Question: I'm currently learning Xamarin Forms and I have a small graphic issue.
I have to fit the height of all the buttons to 100% (based on Navigation bar).
Actually Xamarin cut some pixels in the bottom for the hamburger icon and the "three dots" icon is not set to 100% height.

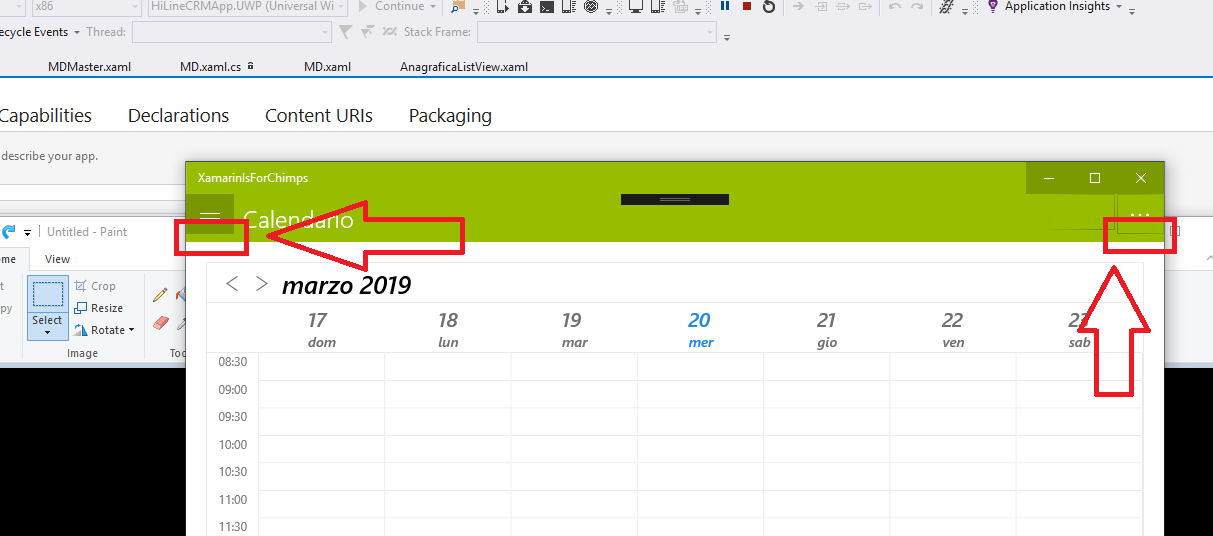
Answer: I could reproduce your issue, The problem occurs in UWP target version. It looks like a bug. I will report this. Currently, you could set your UWP target version as to avoid this behavior.
This is bug report <URL>.